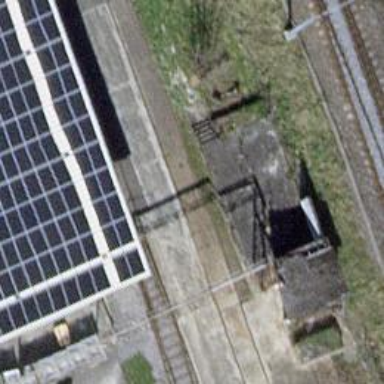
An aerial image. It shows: Railway switch.